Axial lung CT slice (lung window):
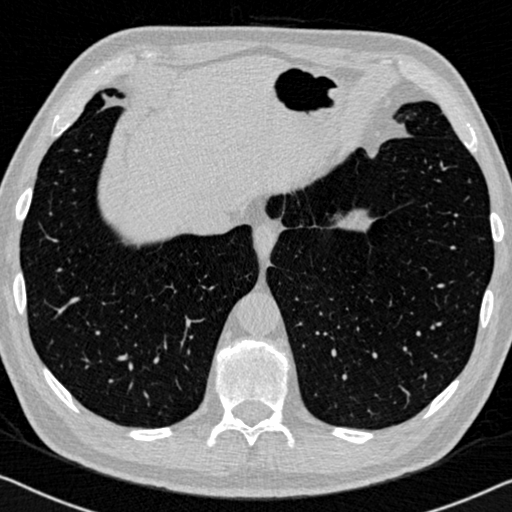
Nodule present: no